Question: In the following example the DrowdownButton contains a grey background (defined by the container box decoration) with white text. The menu items therefore all have white text by default. However the menu pick list contains a white background, hence the items cannot be read. Is there a way to change the background of the pick list?
[
'''
@override
Widget build(BuildContext context) {
String dropdownValue = 'One';
return Scaffold(
body: Center(
child: Container(
decoration: BoxDecoration(
borderRadius: BorderRadius.circular(AppStyles.borderRadius),
color: Colors.grey,
),
padding: EdgeInsets.fromLTRB(8.0,0,8.0,0),
child: DropdownButton<String>(
value: dropdownValue,
icon: Icon(Icons.arrow_downward, color: Colors.white),
iconSize: 24,
elevation: 16,
style: TextStyle(
color: Colors.white
),
underline: Container(
height: 0,
color: Colors.deepPurpleAccent,
),
onChanged: (String newValue) {
setState(() {
dropdownValue = newValue;
});
},
items: <String>['One', 'Two', 'Three', 'Four']
.map<DropdownMenuItem<String>>((String value) {
return DropdownMenuItem<String>(
value: value,
child: Text(value),
);
})
.toList(),
),
),
),
);
}
'''
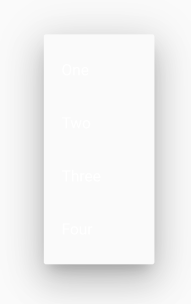
Answer: Hi Please use theme for change the color.
'''
import 'package:flutter/material.dart';
void main() {
runApp(new MyApp());
}
class MyApp extends StatelessWidget {
@override
Widget build(BuildContext context) {
return new MaterialApp(
home: new MyHomePage(),
);
}
}
class MyHomePage extends StatefulWidget {
State createState() => new MyHomePageState();
}
class MyHomePageState extends State<MyHomePage> {
@override
Widget build(BuildContext context) {
return new Scaffold(
body: new Center(
child: new Theme(
data: Theme.of(context).copyWith(
canvasColor: Colors.blue.shade200,
),
child: new DropdownButton(
value: _value,
items: <DropdownMenuItem<int>>[
new DropdownMenuItem(
child: new Text('Hi'),
value: 0,
),
new DropdownMenuItem(
child: new Text('Hello'),
value: 1,
),
],
onChanged: (int value) {
setState(() {
_value = value;
});
},
),
),
),
);
}
}
'''